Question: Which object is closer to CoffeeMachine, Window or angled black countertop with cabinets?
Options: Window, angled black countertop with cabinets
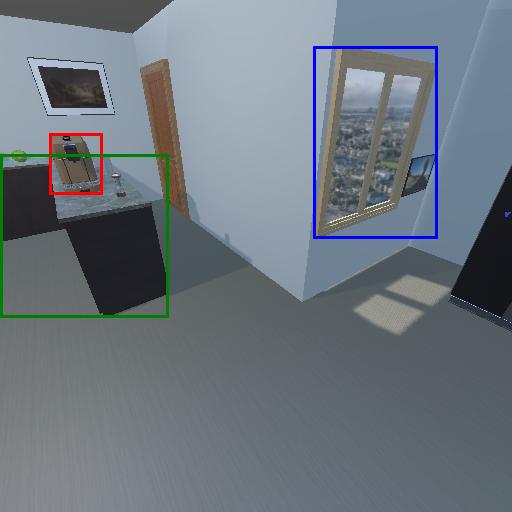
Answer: Window